This continuous-wavelet-transform scalogram was computed from a bearing vibration snapshot. Determine the bearing's health state. Answer with exactly one of: normal, inner_race, outer_race, ball.
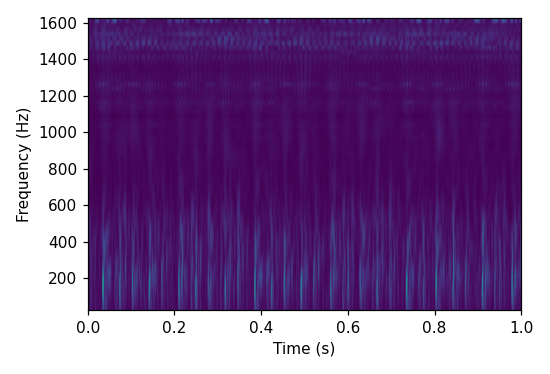
Answer: outer_race